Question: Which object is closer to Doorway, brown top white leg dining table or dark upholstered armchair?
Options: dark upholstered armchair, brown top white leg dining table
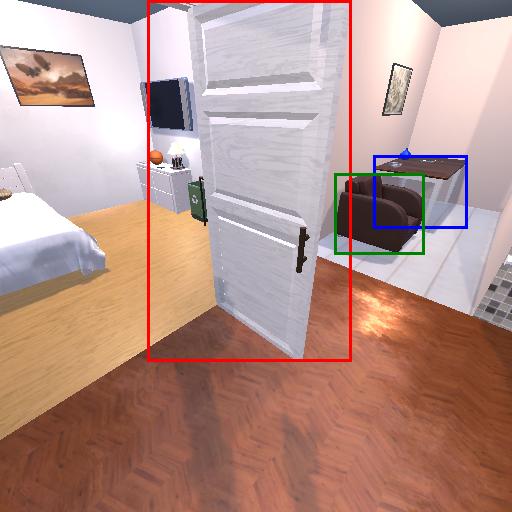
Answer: dark upholstered armchair